Aerial crown-view tile of a tropical tree (Barro Colorado Island, Panama), acquired 20250217:
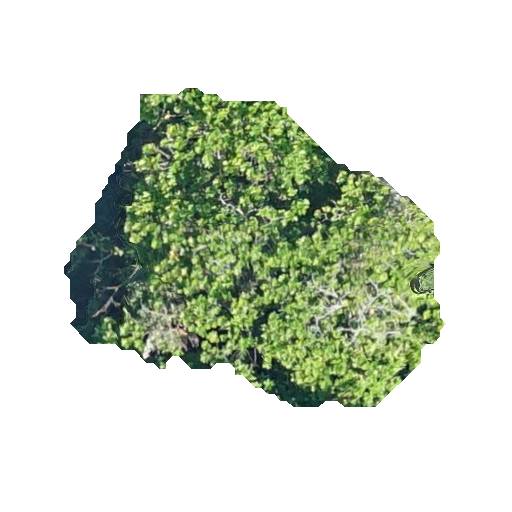
Species: Anacardium excelsum
GBIF accepted scientific name: Anacardium excelsum
Crown area: 122.623 m²